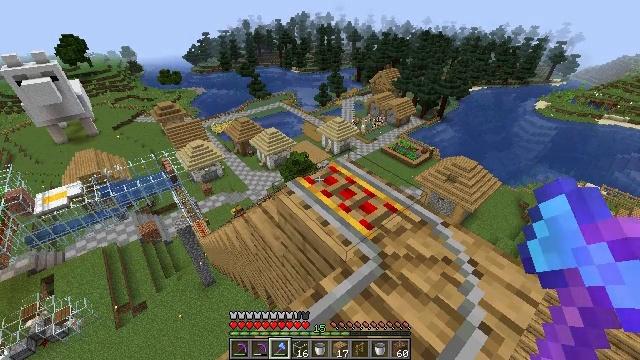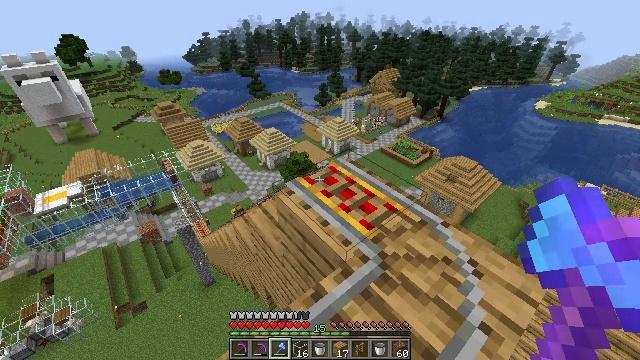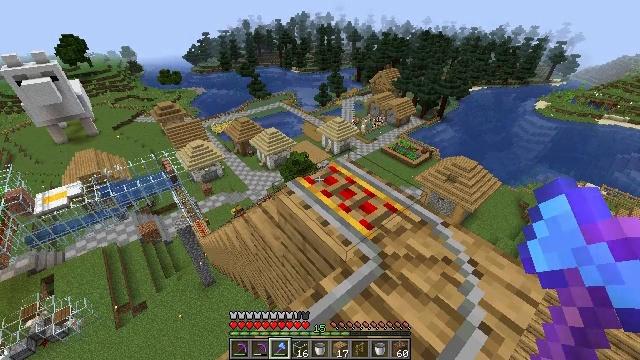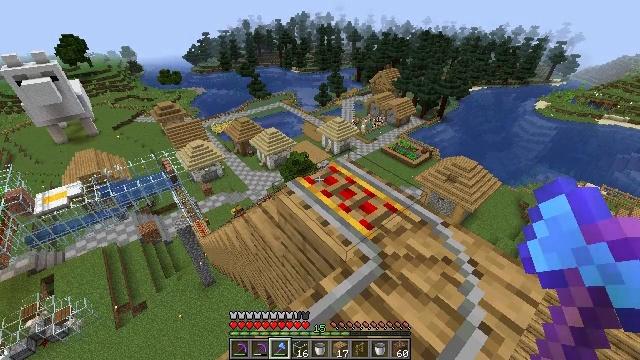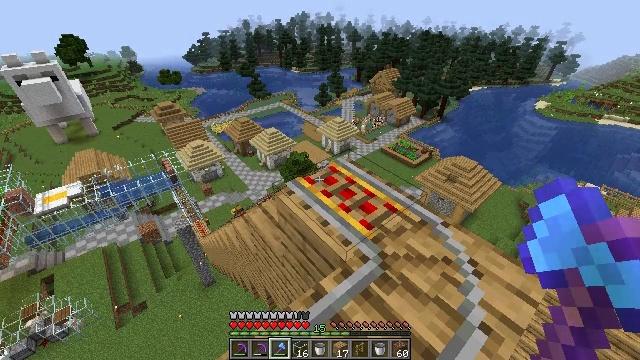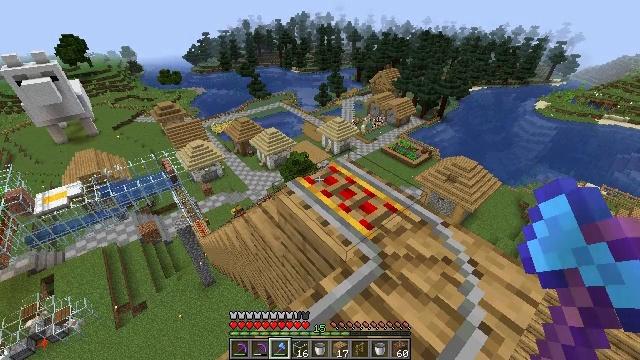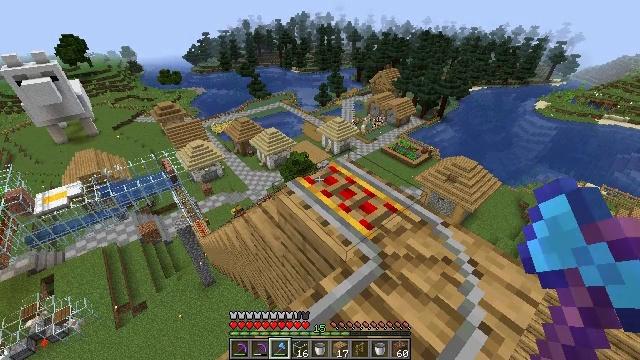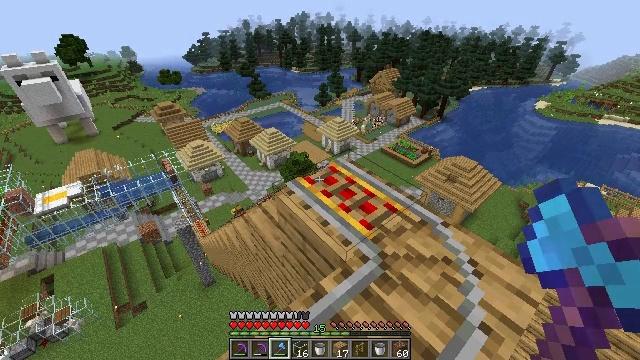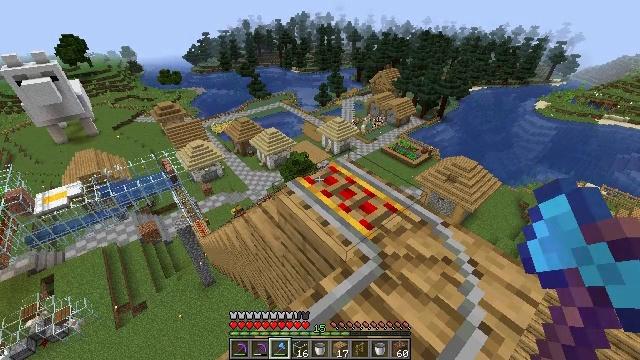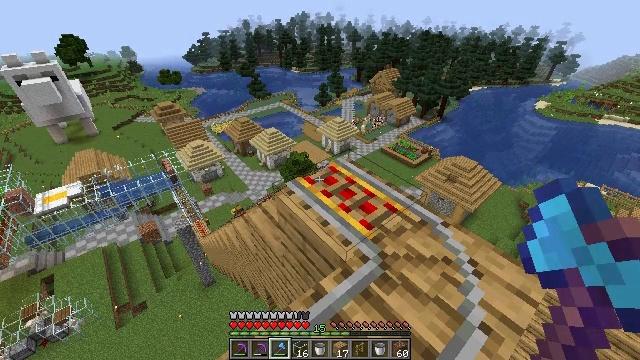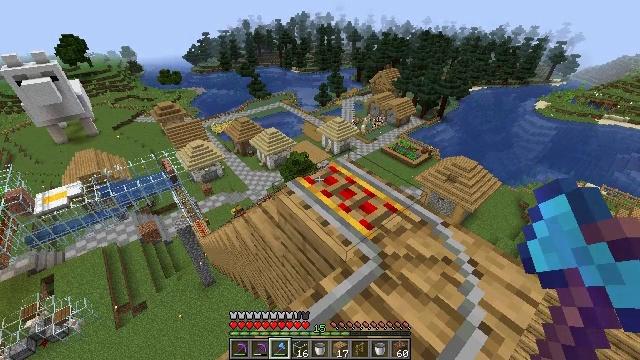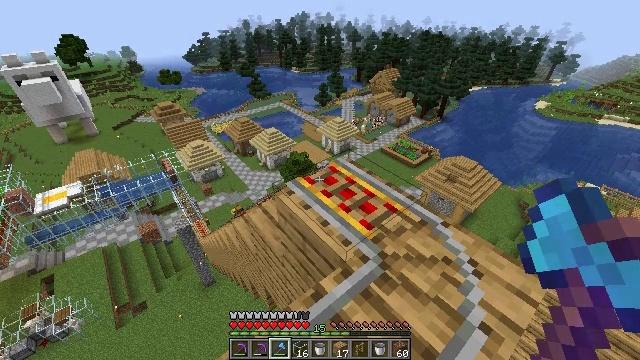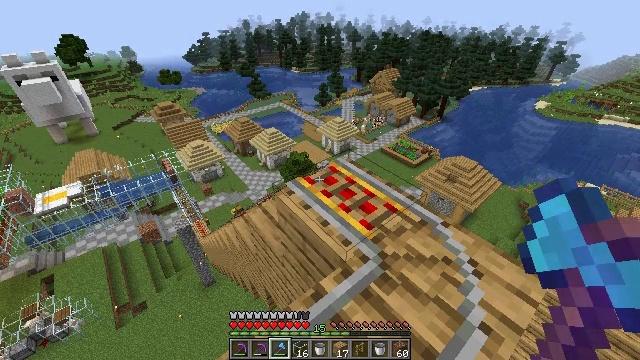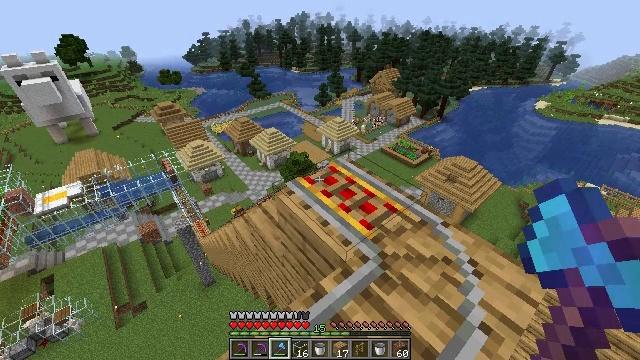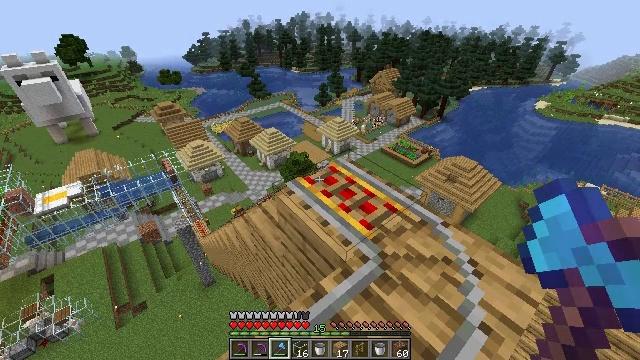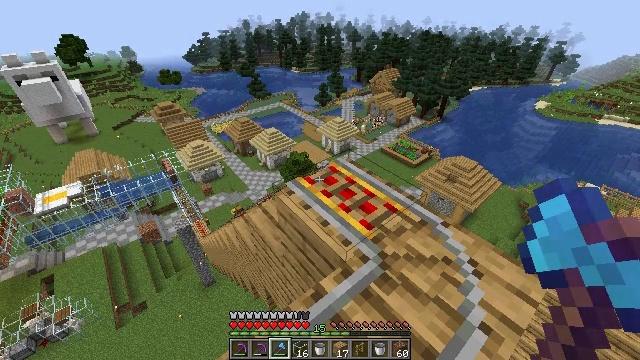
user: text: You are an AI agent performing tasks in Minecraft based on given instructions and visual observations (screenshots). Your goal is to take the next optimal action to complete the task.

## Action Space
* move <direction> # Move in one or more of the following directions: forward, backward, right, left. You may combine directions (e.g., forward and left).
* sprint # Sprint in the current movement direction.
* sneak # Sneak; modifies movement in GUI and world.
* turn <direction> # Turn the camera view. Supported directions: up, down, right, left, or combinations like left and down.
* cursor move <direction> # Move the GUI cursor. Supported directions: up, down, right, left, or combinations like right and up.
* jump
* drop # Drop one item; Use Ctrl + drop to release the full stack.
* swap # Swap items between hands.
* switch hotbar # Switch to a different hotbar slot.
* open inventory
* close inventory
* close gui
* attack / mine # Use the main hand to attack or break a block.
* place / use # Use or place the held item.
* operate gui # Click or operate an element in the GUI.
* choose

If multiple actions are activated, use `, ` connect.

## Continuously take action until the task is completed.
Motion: motion action
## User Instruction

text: Pick up the rail by attacking it.
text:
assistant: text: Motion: no_op
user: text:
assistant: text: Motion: no_op
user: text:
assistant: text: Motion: no_op
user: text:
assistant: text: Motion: no_op
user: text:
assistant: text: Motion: no_op
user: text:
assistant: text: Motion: no_op
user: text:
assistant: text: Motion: no_op
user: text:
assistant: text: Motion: no_op
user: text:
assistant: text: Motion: no_op
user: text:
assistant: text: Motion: no_op
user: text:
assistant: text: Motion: no_op
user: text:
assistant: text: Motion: no_op
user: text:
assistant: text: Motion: no_op
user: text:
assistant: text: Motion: no_op
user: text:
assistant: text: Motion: no_op
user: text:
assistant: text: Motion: no_op
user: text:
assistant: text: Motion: no_op
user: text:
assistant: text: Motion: no_op
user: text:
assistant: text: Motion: no_op
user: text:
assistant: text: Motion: no_op
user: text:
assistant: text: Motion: no_op
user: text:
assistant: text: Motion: no_op
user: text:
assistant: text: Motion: no_op
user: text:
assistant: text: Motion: no_op
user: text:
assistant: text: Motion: no_op
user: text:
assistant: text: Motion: no_op
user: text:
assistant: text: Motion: no_op
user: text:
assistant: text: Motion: no_op
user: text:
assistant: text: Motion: no_op
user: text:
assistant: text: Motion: no_op